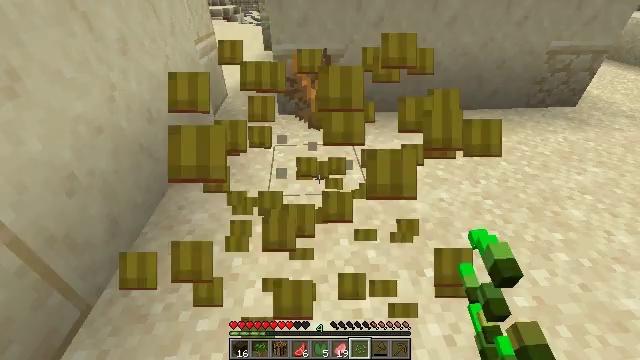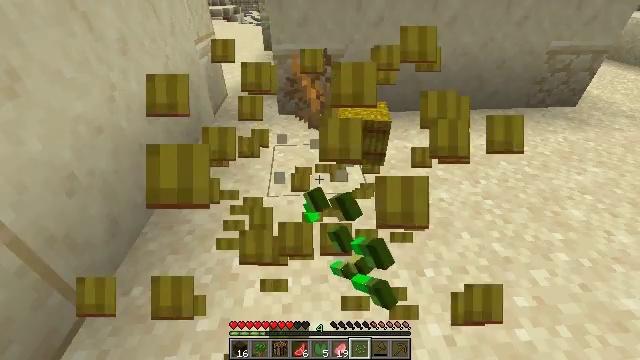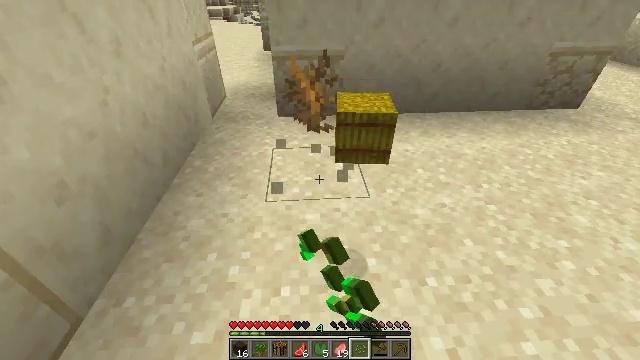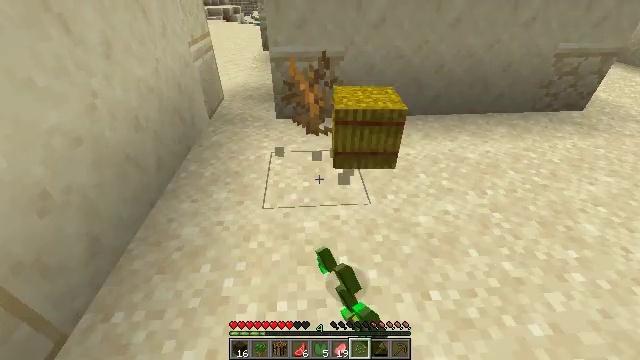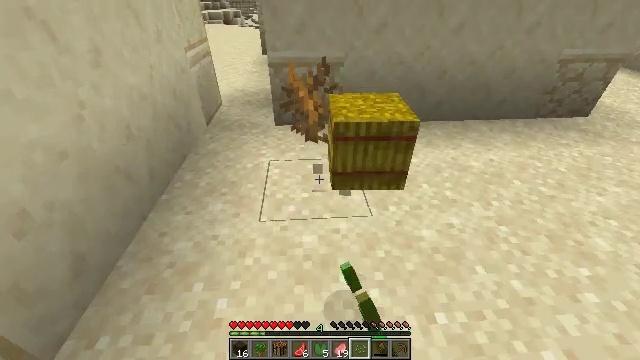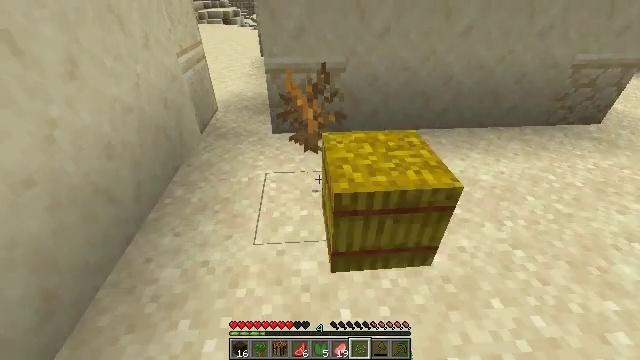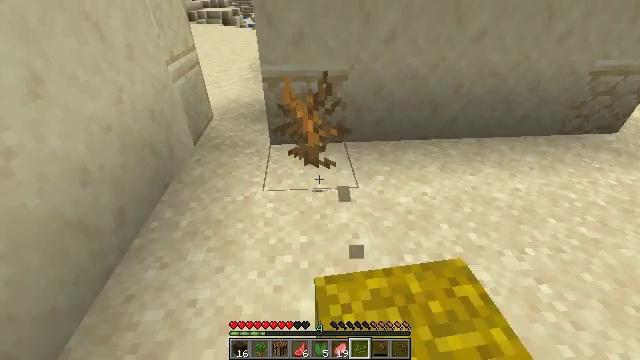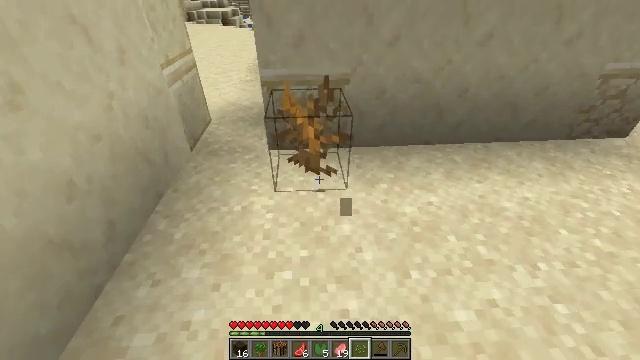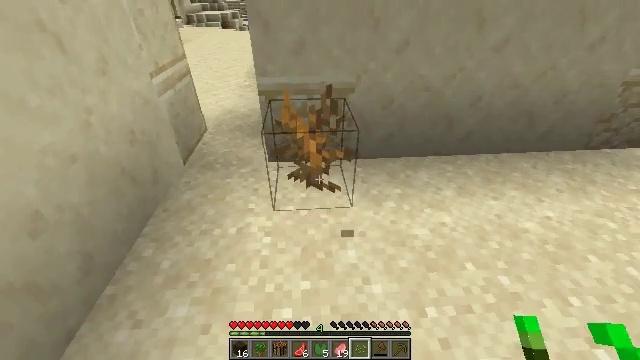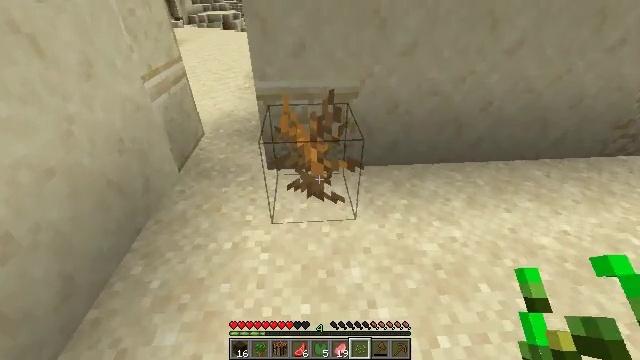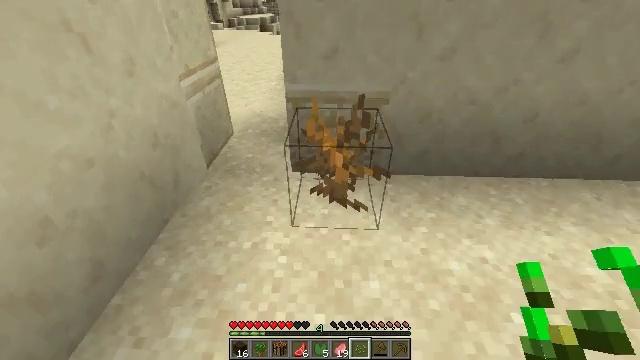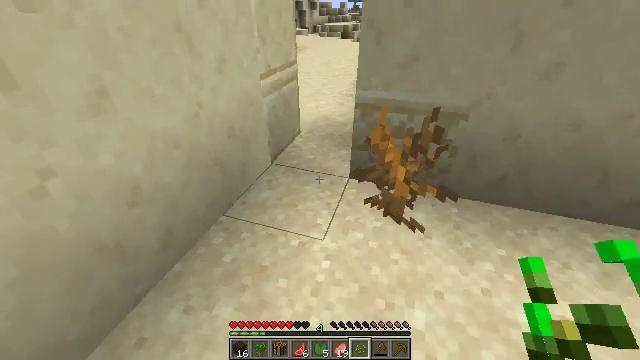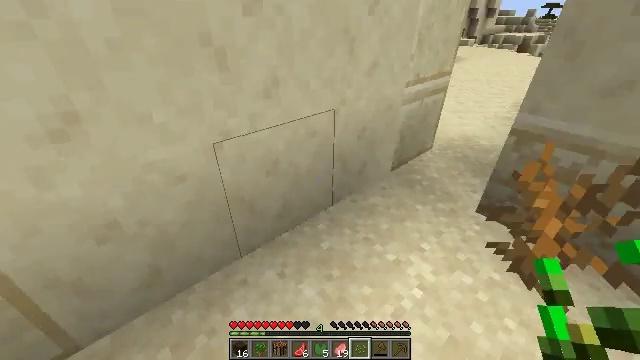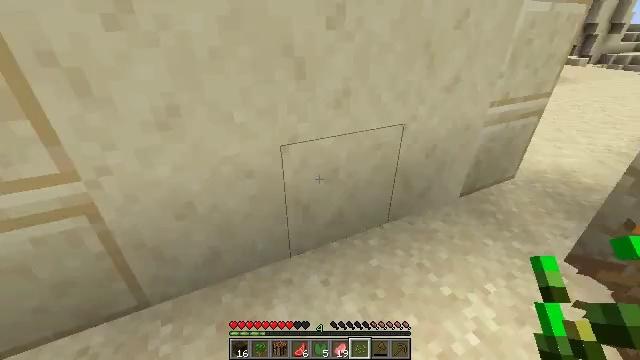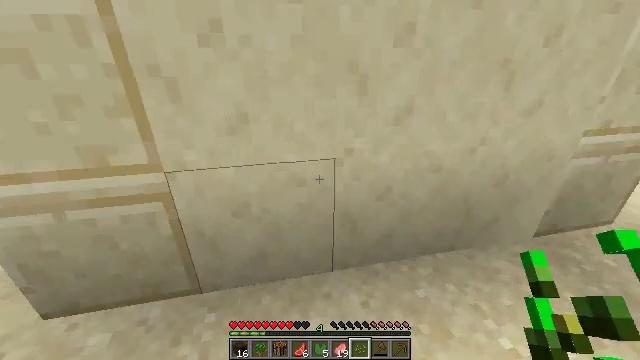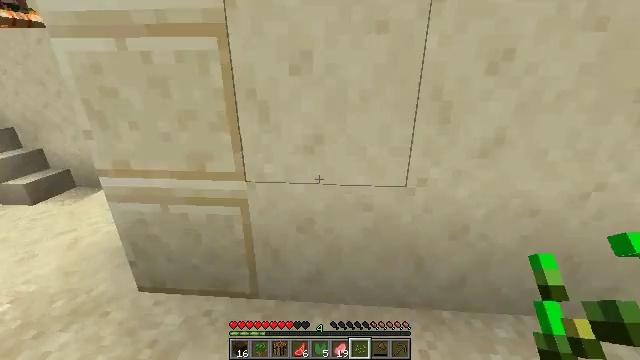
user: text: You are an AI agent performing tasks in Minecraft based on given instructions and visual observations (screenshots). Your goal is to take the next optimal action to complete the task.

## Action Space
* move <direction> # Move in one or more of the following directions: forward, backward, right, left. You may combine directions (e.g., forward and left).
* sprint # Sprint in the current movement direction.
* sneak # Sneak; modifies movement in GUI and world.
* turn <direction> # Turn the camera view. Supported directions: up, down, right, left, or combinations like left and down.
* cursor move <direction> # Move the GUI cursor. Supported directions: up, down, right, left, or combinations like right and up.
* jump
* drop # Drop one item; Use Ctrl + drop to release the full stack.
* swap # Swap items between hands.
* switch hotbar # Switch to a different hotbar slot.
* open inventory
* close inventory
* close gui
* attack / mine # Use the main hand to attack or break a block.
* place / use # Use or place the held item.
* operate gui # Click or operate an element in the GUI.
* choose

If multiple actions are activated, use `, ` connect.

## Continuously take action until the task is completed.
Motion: motion action
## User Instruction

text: Break the blast furnace block.
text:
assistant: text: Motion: attack / mine
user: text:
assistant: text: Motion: move forward, attack / mine
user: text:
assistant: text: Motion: move forward, attack / mine
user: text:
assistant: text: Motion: move forward
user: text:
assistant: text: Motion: move forward
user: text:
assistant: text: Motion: move forward
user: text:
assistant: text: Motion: move forward
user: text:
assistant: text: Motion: move forward
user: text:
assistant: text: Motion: no_op
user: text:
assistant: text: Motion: turn left
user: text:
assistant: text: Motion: turn left and up
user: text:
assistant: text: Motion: turn left and up
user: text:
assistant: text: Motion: turn left and up
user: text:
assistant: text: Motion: turn left and up
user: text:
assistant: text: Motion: turn left and up
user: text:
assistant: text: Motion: move left, turn left and up
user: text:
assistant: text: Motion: move left, turn left and up
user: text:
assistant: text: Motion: move forward and move left, turn left and up
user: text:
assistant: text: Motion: move forward and move left, turn left and up
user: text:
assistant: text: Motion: move forward and move left, turn left and up
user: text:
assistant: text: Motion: move forward, turn left and up
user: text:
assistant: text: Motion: move forward, turn left
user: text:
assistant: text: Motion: move forward, sprint, turn left
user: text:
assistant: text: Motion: move forward, sprint
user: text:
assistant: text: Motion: move forward, sprint
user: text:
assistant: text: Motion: move forward, sprint, turn right
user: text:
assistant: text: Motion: move forward, turn right
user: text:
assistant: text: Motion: move forward, turn right
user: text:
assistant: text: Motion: move forward, turn right
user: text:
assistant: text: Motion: move forward, turn right